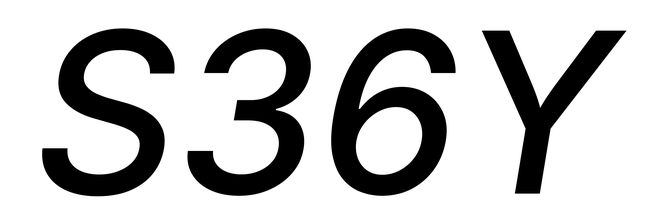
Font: Inter-Italic_Medium_Italic